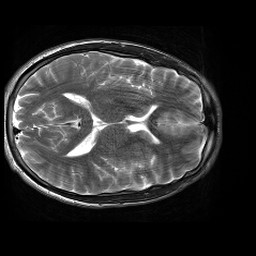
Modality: T2w
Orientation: axial
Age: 26
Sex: male
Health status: healthy
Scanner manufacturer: siemens
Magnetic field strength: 3 T
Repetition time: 4.01 s
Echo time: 0.116 s